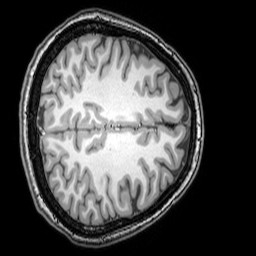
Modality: T1w
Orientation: axial
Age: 24
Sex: female
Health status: healthy
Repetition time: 0.081 s
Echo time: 0.037 s